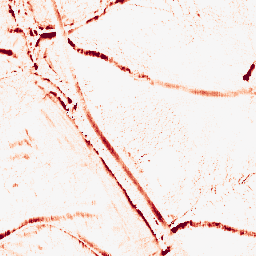
Category: morphological
Decomposition family: morphological_ellipse
Decomposition parameters: operation: opening
width: 10
height: 5
Upsampling method: cubic_catmull_rom
Upsampling parameters: scale: 8
Upsampling scale: 8